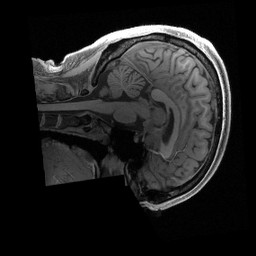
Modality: T1w
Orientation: sagittal
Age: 25
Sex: male
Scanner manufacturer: siemens
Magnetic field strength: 3 T
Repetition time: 2.4 s
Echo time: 0.00222 s